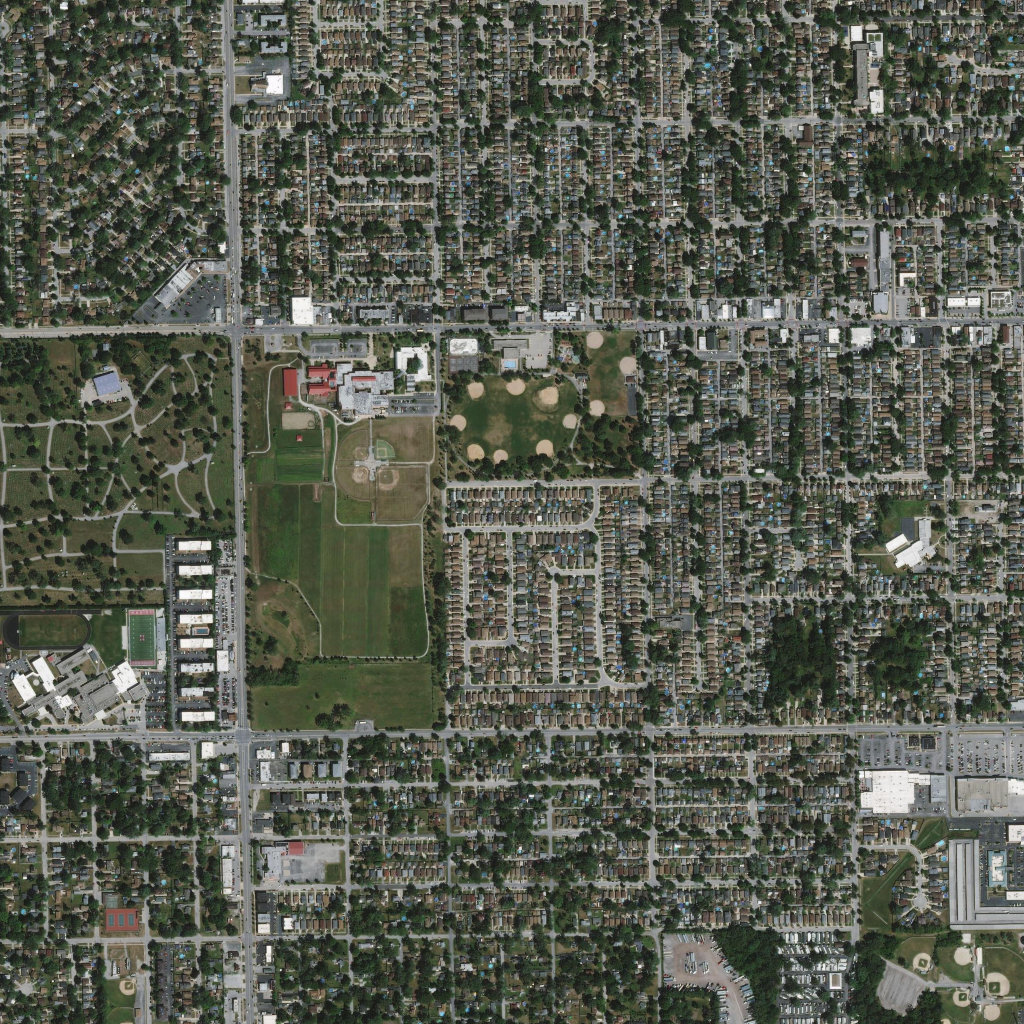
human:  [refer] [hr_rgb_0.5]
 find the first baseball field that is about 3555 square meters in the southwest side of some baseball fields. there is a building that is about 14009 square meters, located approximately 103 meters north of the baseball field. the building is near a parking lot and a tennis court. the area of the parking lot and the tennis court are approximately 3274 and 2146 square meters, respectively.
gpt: <box>[[32, 45, 35, 48, 0]]</box>